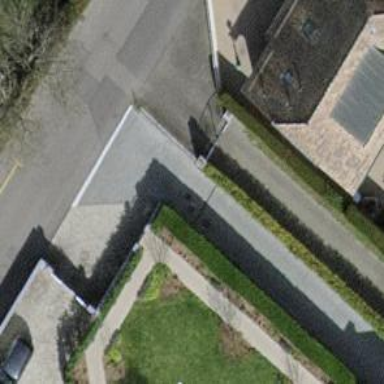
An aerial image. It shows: Gate.